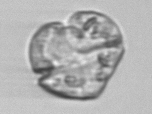
Label: Karenia